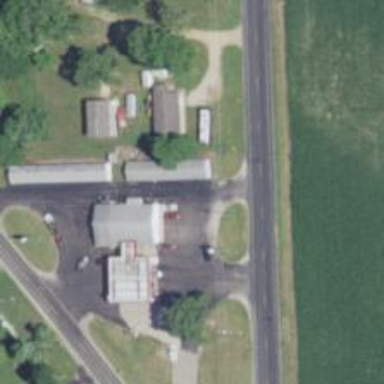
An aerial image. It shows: Convenience shop.